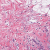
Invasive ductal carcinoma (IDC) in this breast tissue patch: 0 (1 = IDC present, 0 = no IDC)